Question: When i click in row on 'dataGridView' i like to populate Textbox with data from that row ?
How can i do that ?

this data in 'dataGridView' (ex. 'ID=1, Name=s' ...) to show in 'Textbox' Up ??
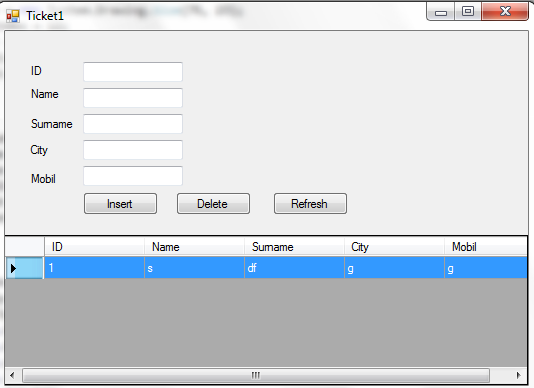
Answer: You'll have to implement the 'SelectionChanged' event of your 'DataGridView', then check for whichever row is selected.
'''
private void dataGridView_SelectionChanged(object sender, EventArgs e)
{
DataGridViewCell cell = null;
foreach (DataGridViewCell selectedCell in dataGridView.SelectedCells)
{
cell = selectedCell;
break;
}
if (cell != null)
{
DataGridViewRow row = cell.OwningRow;
idTextBox.Text = row.Cells["ID"].Value.ToString();
nameTextBox.Text = row.Cells["Name"].Value.ToString();
// etc.
}
}
'''